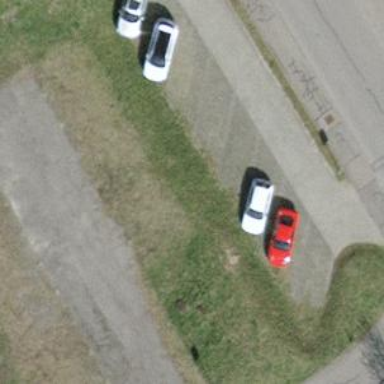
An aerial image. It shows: Parking area with fine gravel surface.